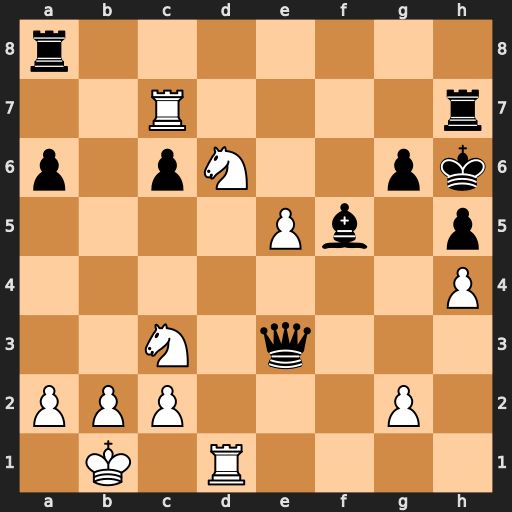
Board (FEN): r7/2R4r/p1pN2pk/4Pb1p/7P/2N1q3/PPP3P1/1K1R4
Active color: w
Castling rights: -
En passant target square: -
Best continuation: Nxf5+ gxf5 Rd6#